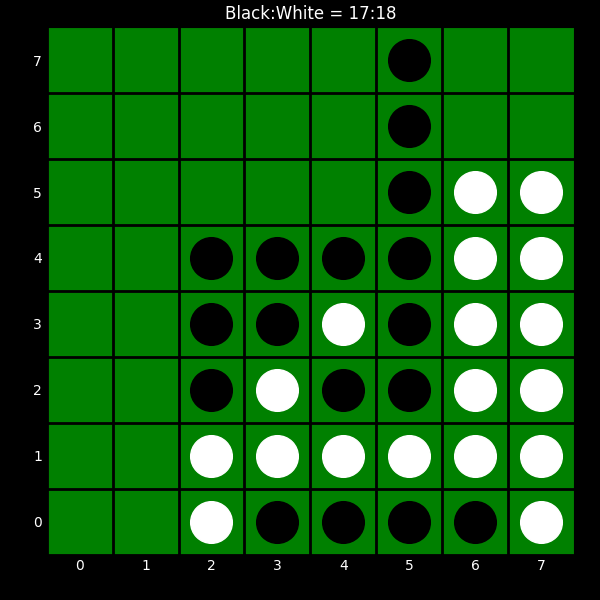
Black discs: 17
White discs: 18